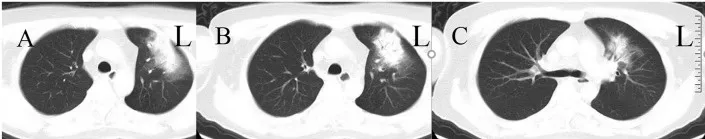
CT scan of the patient (A-C show CT scans on the 0th day after admission).
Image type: radiology (ct)